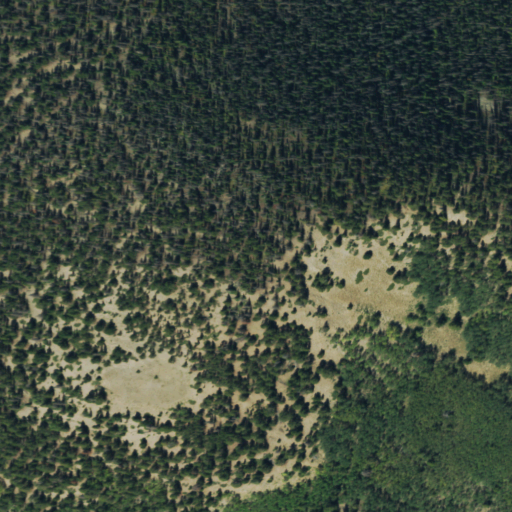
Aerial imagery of mountain in Colorado named Mount KIA/MIA containing evergreen forest, shrub, deciduous forest, and mixed forest